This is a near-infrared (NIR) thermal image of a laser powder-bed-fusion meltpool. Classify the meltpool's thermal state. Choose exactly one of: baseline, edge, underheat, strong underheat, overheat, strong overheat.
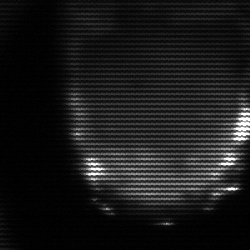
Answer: edge